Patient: sex F, age 64
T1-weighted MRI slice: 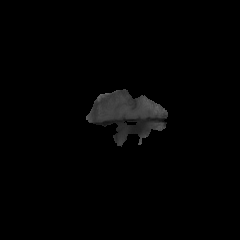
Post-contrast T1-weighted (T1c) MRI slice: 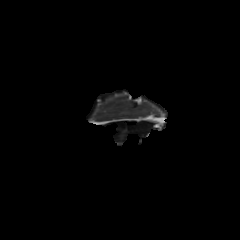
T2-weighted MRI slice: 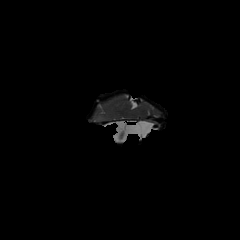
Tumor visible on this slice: yes
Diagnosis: Glioblastoma, IDH-wildtype
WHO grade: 4